Aerial crown-view tile of a tropical tree (Barro Colorado Island, Panama), acquired 20250124:
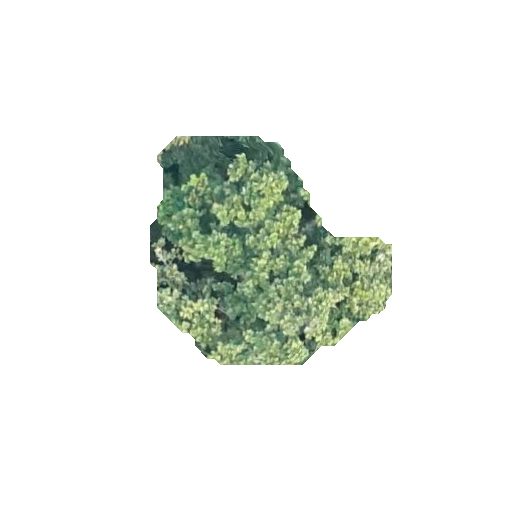
Species: Anacardium excelsum
GBIF accepted scientific name: Anacardium excelsum
Crown area: 58.198 m²